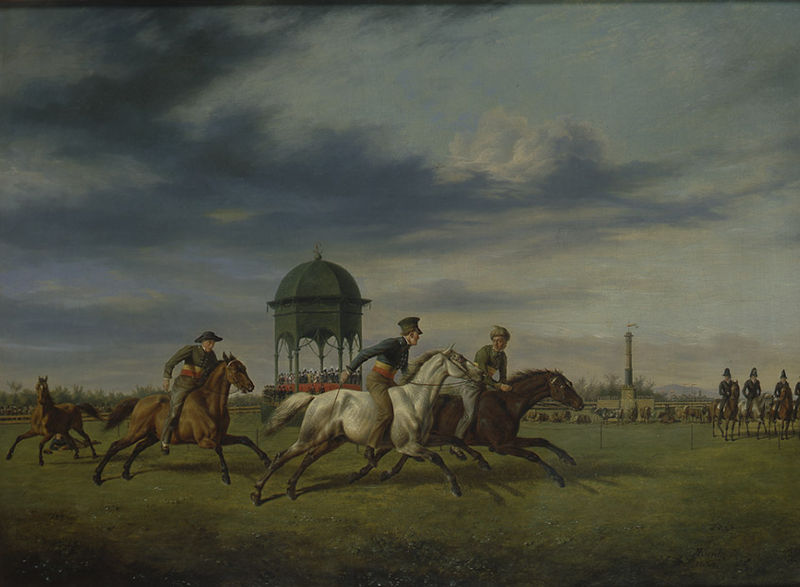
Titel: Ein Pferderennen
Künstler: Rudolf Kuntz
Standort: Karlsruhe
Institution: Staatliche Kunsthalle Karlsruhe
Schlagwörter: blau, dunkel, gemälde, himmel, schatten, weiß, wolken, bäume, grün, impressionismus, landschaft, menschen, stadt, braun, bunt, grau, hut, hüte, männer, pfeiler, schwarz, säule, gebäude, gras, rasen, rot, wiese, wolke, zaun, malerei, kappe, mütze, mützen, ebene, feld, horizont, kühe, vieh, wind, hütte, boden, realismus, orchester, england, pferd, pferde, reiter, turm, deutschland, rappe, reiten, ritt, schnell, schärpe, zügel, sommer, zuschauer, fahne, flagge, fabrik, treiben, kuppel, romantik, krieg, sturm, unterstand, wild, soldaten, sport, wettkampf, fallen, flucht, regen, schimmer, denkmal, militär, uniform, uniformen, soldat, rennen, peitsche, jagd, schimmel, fuchs, fall, sturz, unfall, pferderennen, obelisk, kapelle, stute, schattig, jagt, tempel, pavillon, rappen, sporen, turban, pavillion, laube, preussen, hengst, mäner, kolonialismus, jagdt, galopp, exerzierplatz, ziel, stadion, wettbewerb, rennbahn, fohlen, gerte, wettrennen, pavilion, gelopp, wallach, pferderennbahn, wokken, bobby, m,enschen, 1800, p, militärisch, grüne wiese, walken, hjimmel, abwurf, männer gras, pfeitsche, schatteö, wettlauf, zuzschauer, pferd4